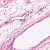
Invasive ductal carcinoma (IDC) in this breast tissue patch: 0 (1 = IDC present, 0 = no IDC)